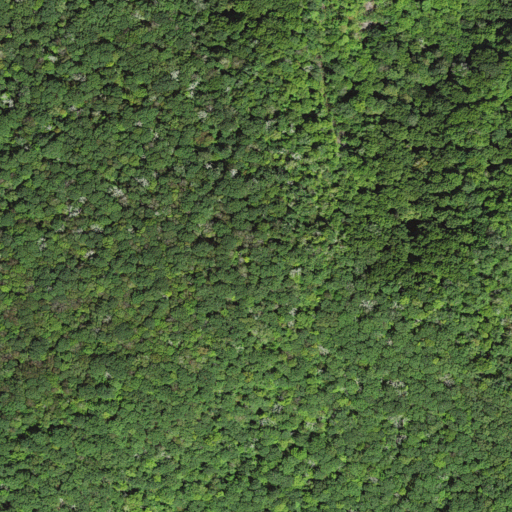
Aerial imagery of mountain in North Carolina named Black Bald containing deciduous forest and mixed forest